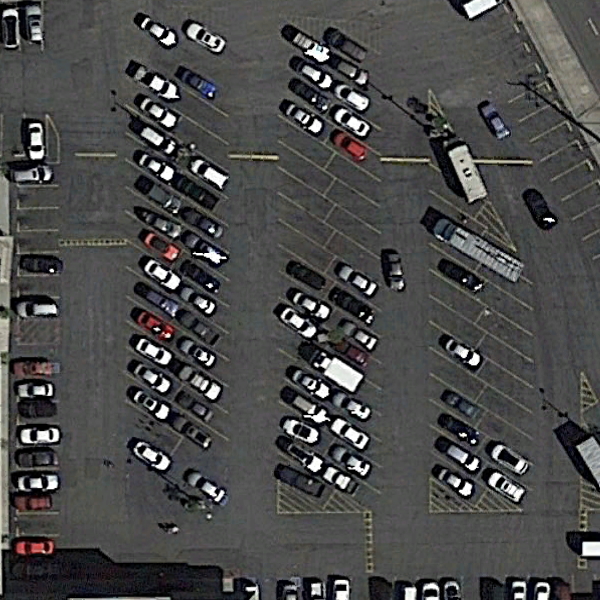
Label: Parking